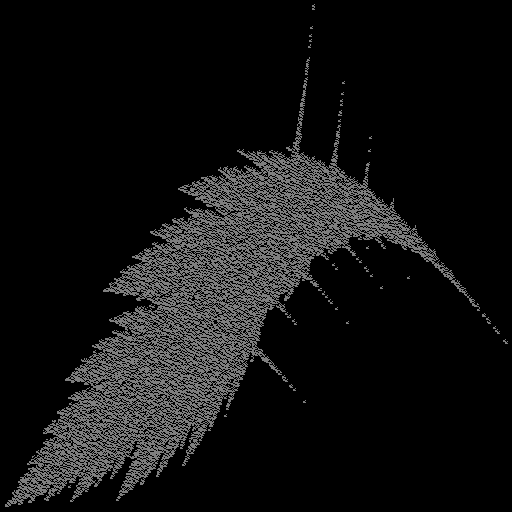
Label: shieldfern